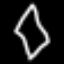
Label: diamond